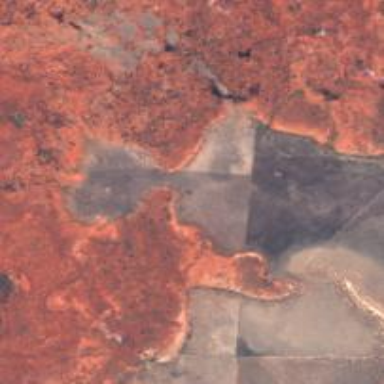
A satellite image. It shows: Dry swamp covered with mud.